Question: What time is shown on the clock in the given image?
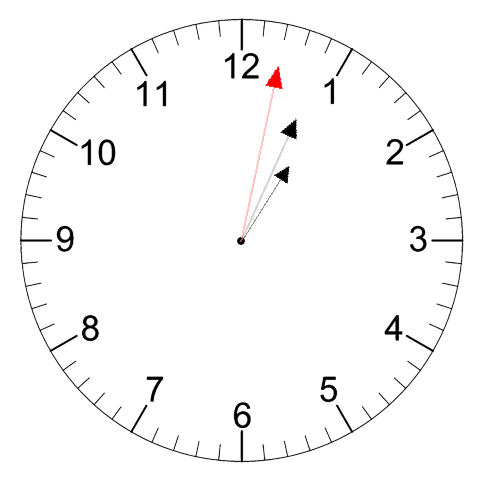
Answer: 01:04:02